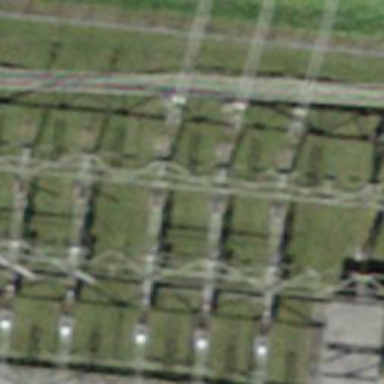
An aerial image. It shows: Three cables of power line.